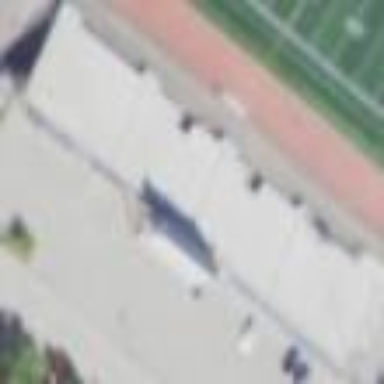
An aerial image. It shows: Bleachers on leisure land.